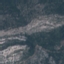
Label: HerbaceousVegetation